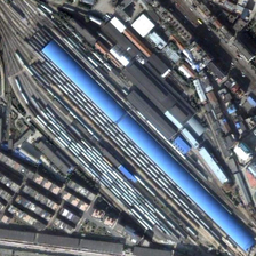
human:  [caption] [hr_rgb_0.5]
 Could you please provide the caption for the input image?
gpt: A long blue train station was filled with gray houses.

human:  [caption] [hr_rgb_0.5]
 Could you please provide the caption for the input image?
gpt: A long blue station was lined with grey houses

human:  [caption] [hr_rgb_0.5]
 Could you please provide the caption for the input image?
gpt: A blue railway station is flanked by long grey houses

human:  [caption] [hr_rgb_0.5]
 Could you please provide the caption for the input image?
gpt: A long blue station lined up in a gray house

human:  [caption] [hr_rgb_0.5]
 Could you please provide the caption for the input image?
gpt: A long blue station lined up in a gray house